Question: I'm trying to implement an MKMapView with an overlay view, that draws an editable polygon. Therefore I need to selectively catch touch gestures targeting vertices, but let through other touches/gestures in order to allow scrolling and zooming the map.
The following code boils it down to a simplified scenario: An overlay view is colored red on the left hand side and blue on the right hand side. One side should catch touch events and the other side should allow map interactions.
Both, map and overlay, are subviews on a 'SuperView':
'''
public sealed class SuperView: UIView
{
readonly UIView map = new MapView();
readonly UIView overlay = new Overlay();
public SuperView()
{
AddSubview(map);
AddSubview(overlay);
}
public override UIView HitTest(CGPoint point, UIEvent uievent)
{
return point.X < Frame.Width / 2 ? map : overlay;
}
}
'''
The 'MapView' derives from 'MKMapView' and only makes sure to allow scrolling:
'''
public sealed class MapView: MKMapView
{
public MapView() : base(UIScreen.MainScreen.Bounds)
{
ScrollEnabled = true;
}
}
'''
The 'Overlay' contains a gesture recognizer and visualizes the two zones:
'''
public sealed class Overlay: UIView
{
public Overlay() : base(UIScreen.MainScreen.Bounds)
{
BackgroundColor = new UIColor(0, 0, 0, 0);
AddGestureRecognizer(new Recognizer());
}
public override void Draw(CGRect rect)
{
using (var context = UIGraphics.GetCurrentContext()) {
context.SetFillColor(new CGColor(1, 0, 0, 0.25f));
context.FillRect(new CGRect(rect.Left, rect.Top, rect.Width / 2, rect.Height));
context.SetFillColor(new CGColor(0, 0, 1, 0.25f));
context.FillRect(new CGRect(rect.Width / 2, rect.Top, rect.Width / 2, rect.Height));
}
}
}
'''
The recognizer is straight forward:
'''
public sealed class Recognizer: UIGestureRecognizer
{
public override void TouchesBegan(NSSet touches, UIEvent evt)
{
Console.WriteLine("TouchesBegan");
base.TouchesBegan(touches, evt);
}
public override void TouchesMoved(NSSet touches, UIEvent evt)
{
Console.WriteLine("TouchesMoved");
base.TouchesMoved(touches, evt);
}
public override void TouchesEnded(NSSet touches, UIEvent evt)
{
Console.WriteLine("TouchesEnded");
base.TouchesEnded(touches, evt);
}
public override void TouchesCancelled(NSSet touches, UIEvent evt)
{
Console.WriteLine("TouchesCancelled");
base.TouchesCancelled(touches, evt);
}
}
'''
The resulting screen looks as follows:

When touching the red section, I'd wish to interact with the map - which doesn't work.
When touching the blue section, I want to see console output from the gesture recognizer - which does work indeed.
- Resizing the overlay to only half of the screen.In this artificial example this would help. But in my real-life app the distinction between touch and no touch is more complex.- Adding the gesture detector to the 'MapView'.Since <URL>, you never know whether the map or the gesture detector receives a touch event first. So the map might be scrolling already even if the touch shouldn't have received the map.- Overriding 'HitTest' or 'PointInside'.I tried overriding these methods in 'SuperView', 'MapView' and/or 'Overlay'. But they are either not called or seem to have no effect. As least I can prevent the gesture recognizer from receiving touches on the red area. But it doesn't reach the map as expected. Maybe I did something wrong. But it seems like the map ignores forwarded touches.
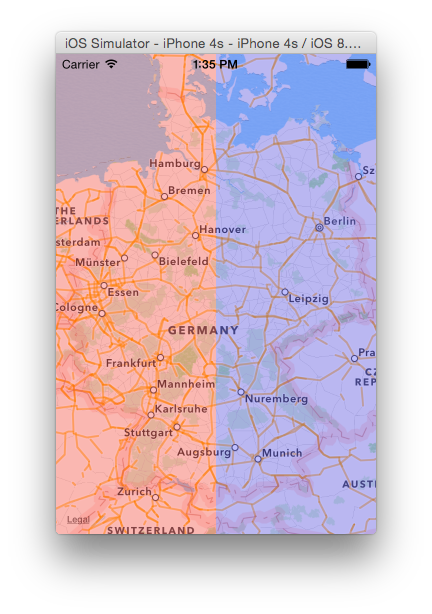
Answer: I seem to have solved the problem described above. Apparently, the 'MKMapView' shouldn't be a subview, but need's to be the 'View' of 'ViewController':
'''
public sealed class SuperView: UIViewController
{
readonly UIView map = new MKMapView();
readonly UIView overlay = new Overlay();
public SuperView()
{
View = map;
map.AddSubview(overlay);
}
}
'''
Then the 'Overlay' view gets the 'HitTest' implementation:
'''
public override UIView HitTest(CGPoint point, UIEvent uievent)
{
return point.X < Frame.Width / 2 ? null : base.HitTest(point, uievent);
}
'''